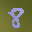
Label: 8